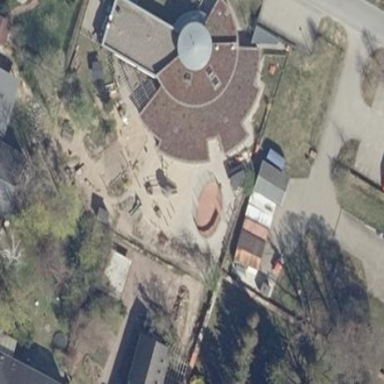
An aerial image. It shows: Kindergarten building.